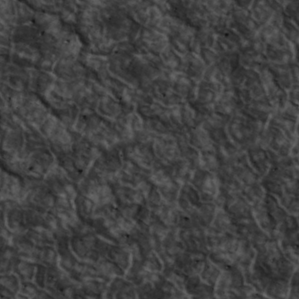
Label: non_frost